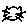
Label: cat